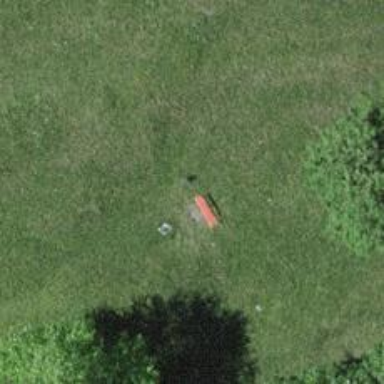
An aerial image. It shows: Bench.